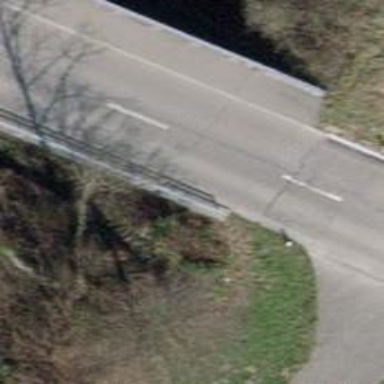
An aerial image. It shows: Unclassified road on bridge.